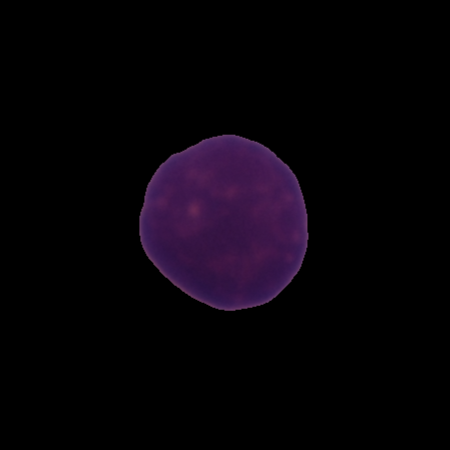
Label: healthy